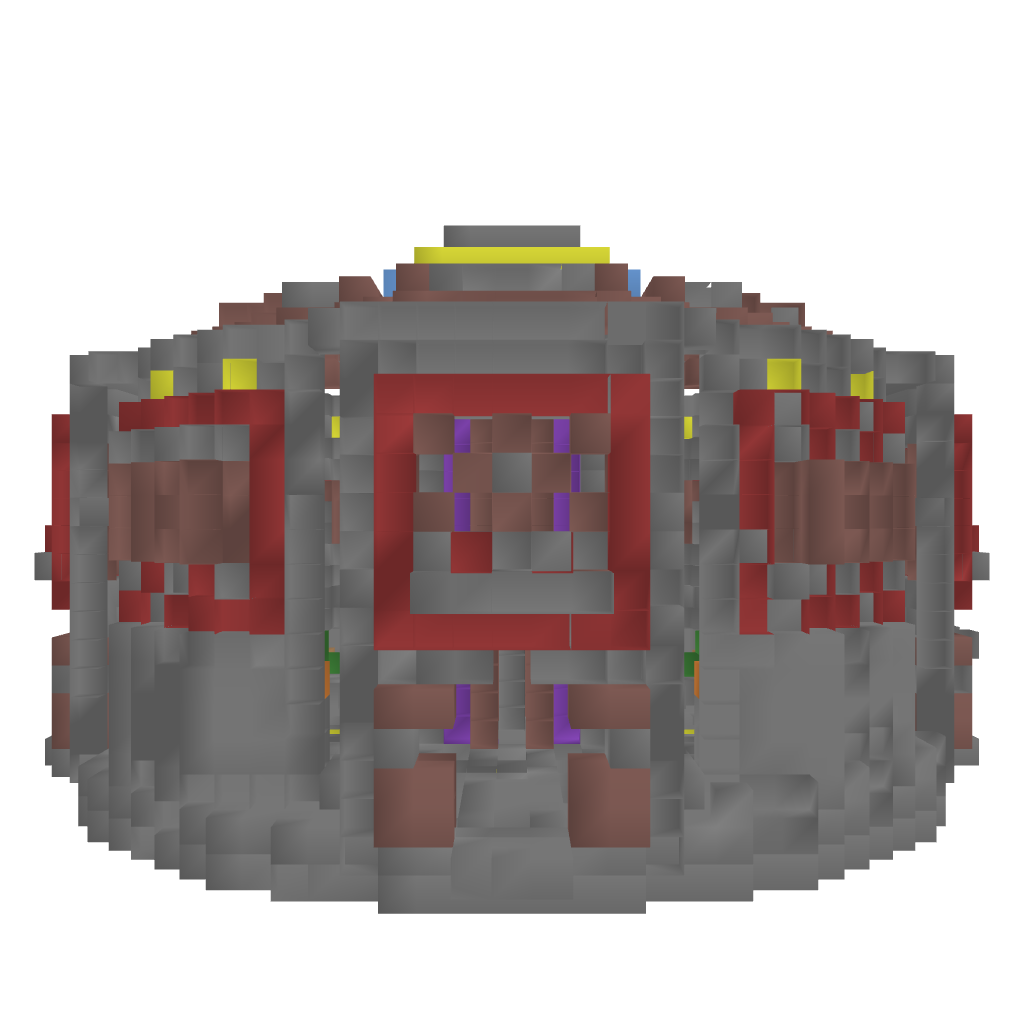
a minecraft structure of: Nether Hub bad low quality